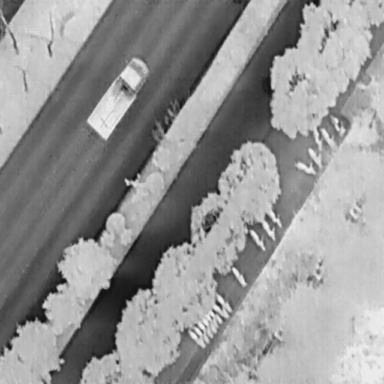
There are 17 objects shown in the infrared image, including an OtherVehicle, and 16 Bicycles.